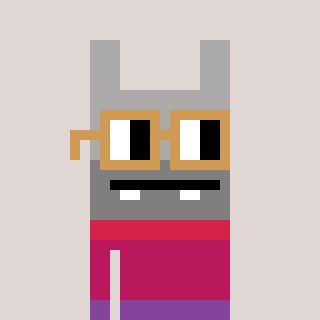
a pixel art character with square brown glasses, a rabbit-shaped head and a teal-colored body on a warm background